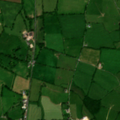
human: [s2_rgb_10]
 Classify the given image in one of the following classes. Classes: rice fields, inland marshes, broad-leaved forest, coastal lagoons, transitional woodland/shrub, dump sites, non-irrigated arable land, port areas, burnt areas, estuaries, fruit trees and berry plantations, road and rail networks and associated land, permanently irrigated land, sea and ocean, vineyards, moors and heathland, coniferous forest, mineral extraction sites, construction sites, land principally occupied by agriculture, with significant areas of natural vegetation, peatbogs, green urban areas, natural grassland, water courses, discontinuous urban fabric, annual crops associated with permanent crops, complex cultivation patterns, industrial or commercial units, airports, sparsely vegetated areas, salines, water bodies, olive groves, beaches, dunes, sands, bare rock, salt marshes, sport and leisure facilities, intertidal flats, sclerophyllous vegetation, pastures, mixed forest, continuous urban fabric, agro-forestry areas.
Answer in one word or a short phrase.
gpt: pastures